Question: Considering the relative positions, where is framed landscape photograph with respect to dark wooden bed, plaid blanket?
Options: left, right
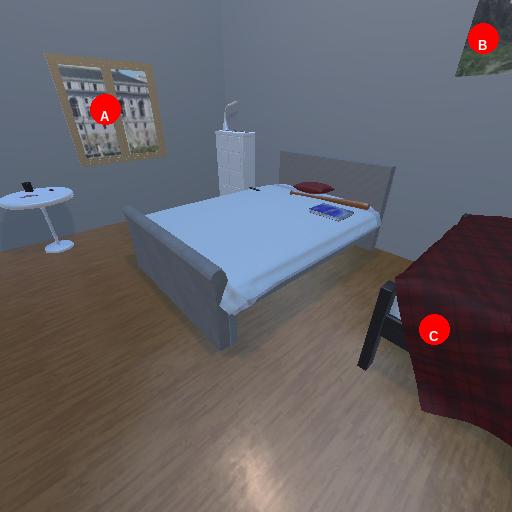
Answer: left